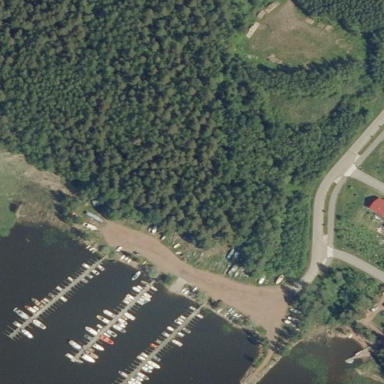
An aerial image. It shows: Boatyard along the waterway.